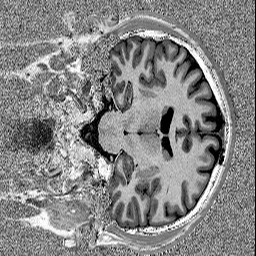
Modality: MP2RAGE
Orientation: coronal
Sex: male